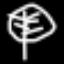
Label: leaf